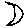
Label: moon